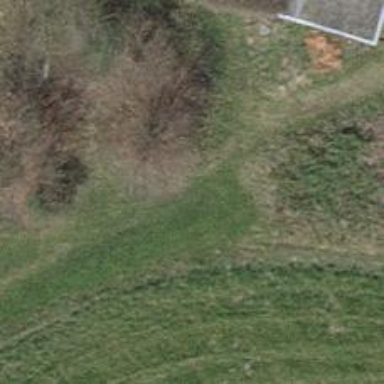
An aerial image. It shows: Grass path.